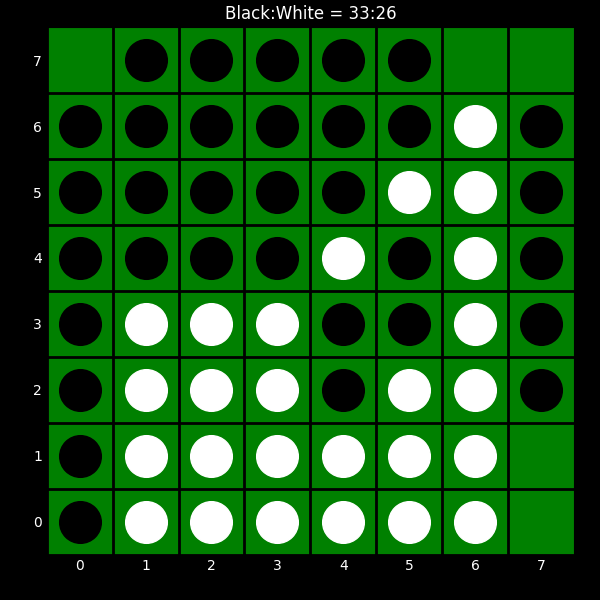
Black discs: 33
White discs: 26